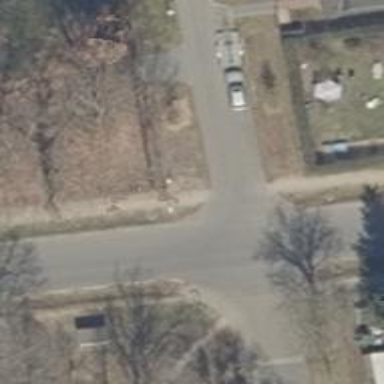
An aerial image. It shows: Unmarked crossing on the road.